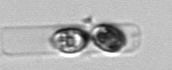
Label: Guinardia_delicatula_TAG_internal_parasite